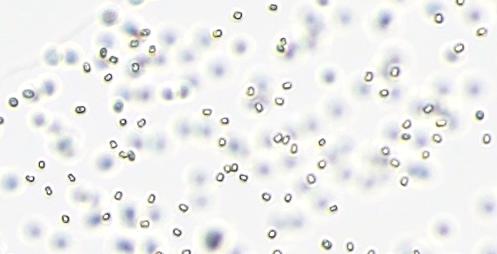
Label: Phaeocystis